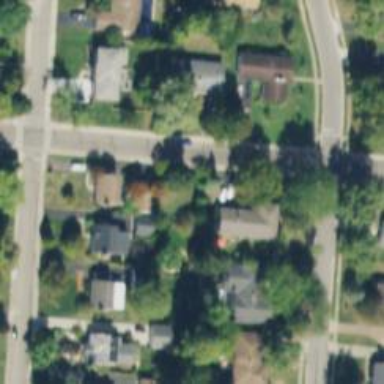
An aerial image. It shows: Residential driveway.